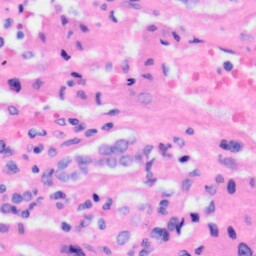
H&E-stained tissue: Liver